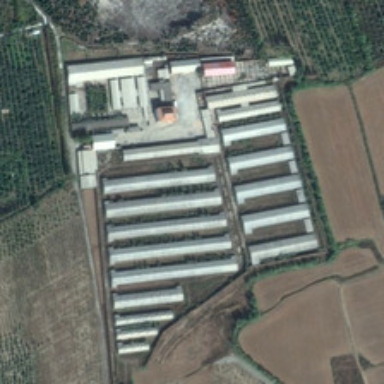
An industrial area with some rectangular buildings are surrounded by farmlands .